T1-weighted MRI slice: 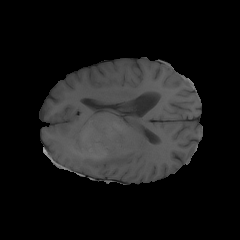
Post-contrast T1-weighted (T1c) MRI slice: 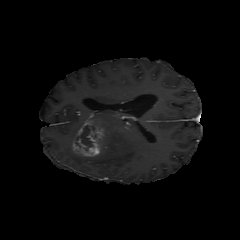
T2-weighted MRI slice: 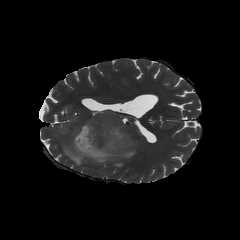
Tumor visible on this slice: yes